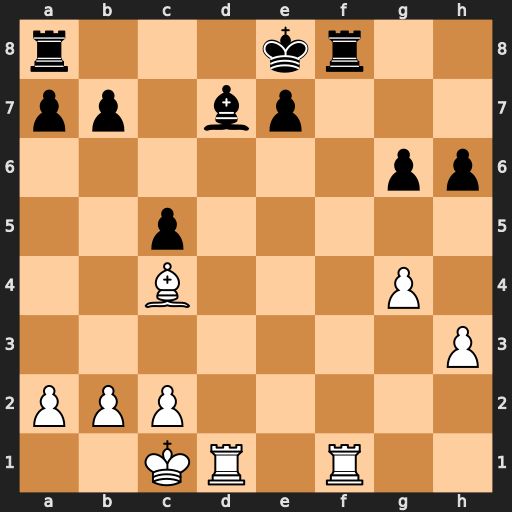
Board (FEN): r3kr2/pp1bp3/6pp/2p5/2B3P1/7P/PPP5/2KR1R2
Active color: w
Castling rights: q
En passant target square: -
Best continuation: Rxf8+ Kxf8 Rxd7